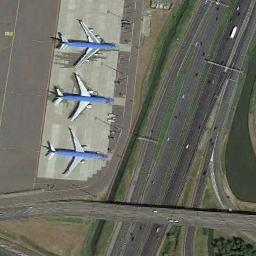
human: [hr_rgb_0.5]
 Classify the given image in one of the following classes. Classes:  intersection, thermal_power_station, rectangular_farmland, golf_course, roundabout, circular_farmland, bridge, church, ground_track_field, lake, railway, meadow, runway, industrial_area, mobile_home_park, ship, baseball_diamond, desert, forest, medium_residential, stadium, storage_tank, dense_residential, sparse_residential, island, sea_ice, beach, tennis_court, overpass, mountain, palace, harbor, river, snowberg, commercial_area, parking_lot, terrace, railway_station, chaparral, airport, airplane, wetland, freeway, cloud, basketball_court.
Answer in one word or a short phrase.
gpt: airplane